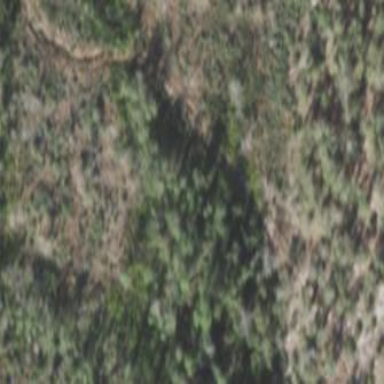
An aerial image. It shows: Patch of scrub vegetation.